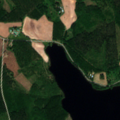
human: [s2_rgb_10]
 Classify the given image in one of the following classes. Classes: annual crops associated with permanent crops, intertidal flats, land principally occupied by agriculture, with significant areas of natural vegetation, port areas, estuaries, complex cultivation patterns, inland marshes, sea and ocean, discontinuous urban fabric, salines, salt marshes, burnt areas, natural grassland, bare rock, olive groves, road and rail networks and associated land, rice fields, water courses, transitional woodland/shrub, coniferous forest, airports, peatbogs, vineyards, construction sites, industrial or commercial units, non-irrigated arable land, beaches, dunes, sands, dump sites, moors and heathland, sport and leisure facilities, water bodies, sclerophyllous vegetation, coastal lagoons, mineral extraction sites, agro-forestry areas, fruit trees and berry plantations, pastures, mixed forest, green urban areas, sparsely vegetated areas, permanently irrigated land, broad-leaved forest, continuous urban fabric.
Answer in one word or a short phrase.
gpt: land principally occupied by agriculture, with significant areas of natural vegetation, mixed forest, transitional woodland/shrub, water bodies